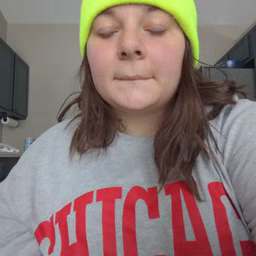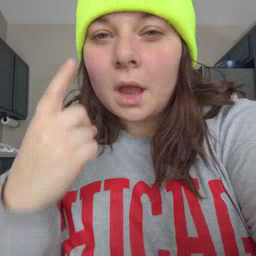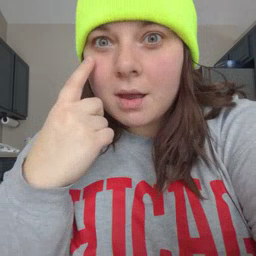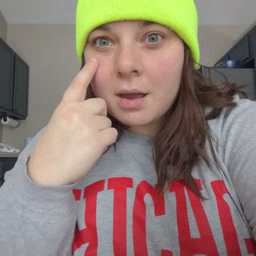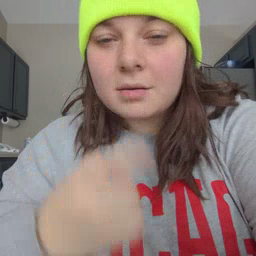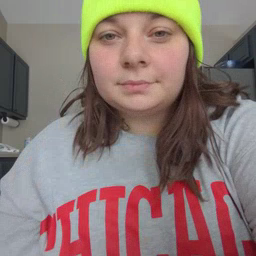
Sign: eye